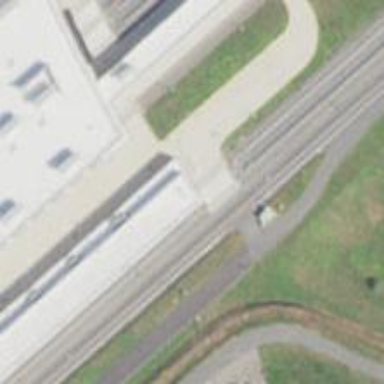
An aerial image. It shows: Yard tunnel serving as building passage for electrified rail.